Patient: sex F, age 33
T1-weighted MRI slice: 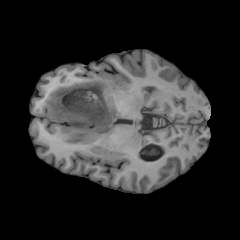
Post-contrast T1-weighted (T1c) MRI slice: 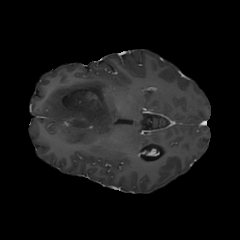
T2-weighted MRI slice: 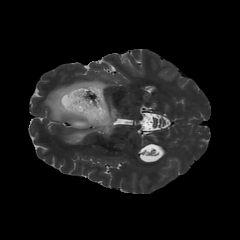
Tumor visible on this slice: yes
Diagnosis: Astrocytoma, IDH-mutant
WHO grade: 4